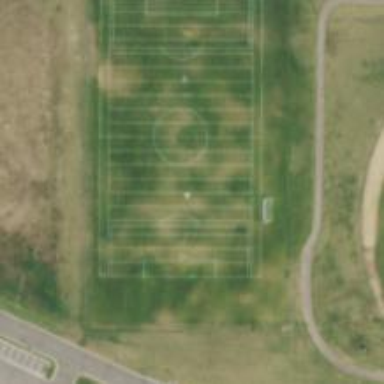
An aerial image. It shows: Soccer pitch designated for leisure and sports activities.